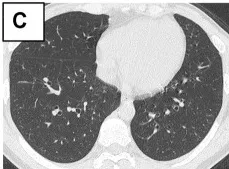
Radiological findings. (C) After the addition of benralizumab, bronchial wall thickening and centrilobular nodules improved.
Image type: radiology (ct)